Group 1:
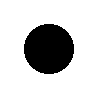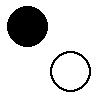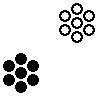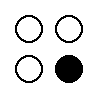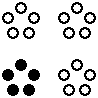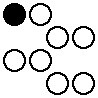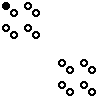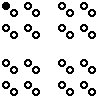
Group 2:
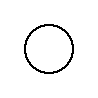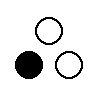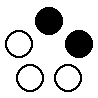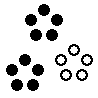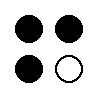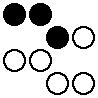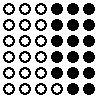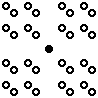
Rule separating the two groups: Ratio of total circles to black circles is a power of two vs. not so.
Concepts: 2, fraction, percentage, ratio, two
Author: Aaron David Fairbanks